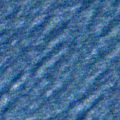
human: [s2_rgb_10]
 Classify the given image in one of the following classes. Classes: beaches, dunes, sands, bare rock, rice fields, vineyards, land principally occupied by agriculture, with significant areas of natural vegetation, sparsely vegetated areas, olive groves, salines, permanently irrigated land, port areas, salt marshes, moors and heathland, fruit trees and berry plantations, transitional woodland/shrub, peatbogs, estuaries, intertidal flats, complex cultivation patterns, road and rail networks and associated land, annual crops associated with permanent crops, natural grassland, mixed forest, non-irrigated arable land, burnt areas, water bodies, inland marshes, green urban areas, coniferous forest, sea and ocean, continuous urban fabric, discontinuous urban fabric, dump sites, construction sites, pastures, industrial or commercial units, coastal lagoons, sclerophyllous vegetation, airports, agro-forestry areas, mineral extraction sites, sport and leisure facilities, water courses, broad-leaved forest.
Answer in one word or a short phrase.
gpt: sea and ocean